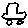
Label: car